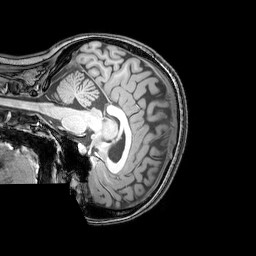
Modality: T1w
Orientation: sagittal
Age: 21
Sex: female
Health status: healthy
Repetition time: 0.081 s
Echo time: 0.037 s